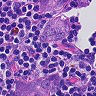
Metastatic tissue present: yes